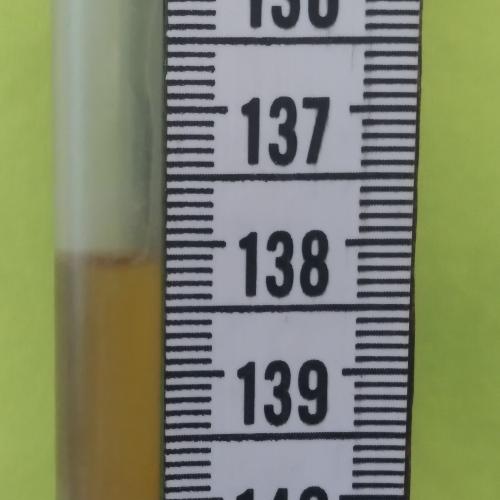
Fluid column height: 138.1 cm